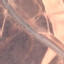
Land use / land cover: Highway